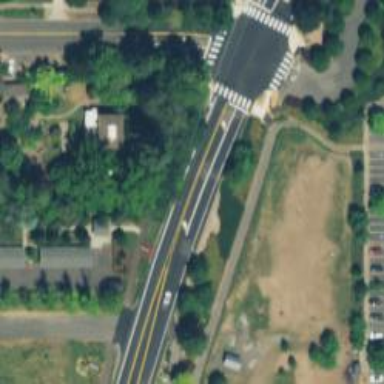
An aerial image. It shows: Primary highway with sidewalk on the left.